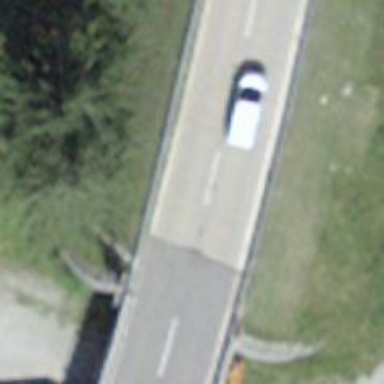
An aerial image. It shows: Secondary road on asphalt bridge.